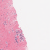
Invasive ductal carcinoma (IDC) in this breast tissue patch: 0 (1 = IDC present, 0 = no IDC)